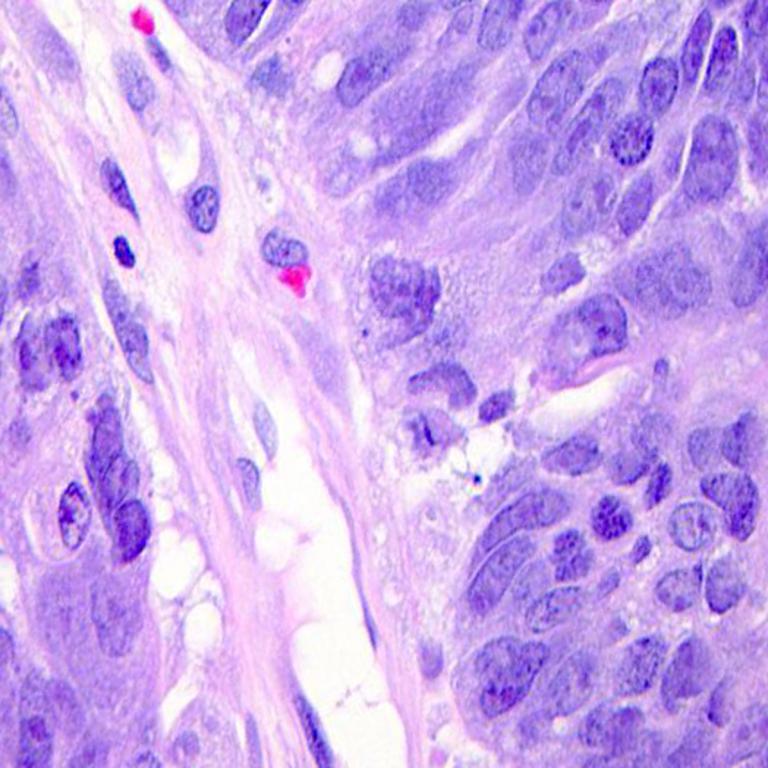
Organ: colon
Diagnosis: adenocarcinomas